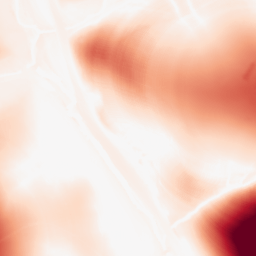
Category: morphological
Decomposition family: tophat
Decomposition parameters: size: 100
mode: white
Upsampling method: bicubic
Upsampling parameters: scale: 8
Upsampling scale: 8